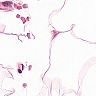
Metastatic tissue present: no